Question: I am adapting this guide in codeigniter: <URL>, in order to create a form with dynamic fields, all the functionality is working good, however when I try to echo the data in my controller with:
'''
echo '<pre>'.print_r($this->input->post(),TRUE).'</pre>';
'''
it just print the last group of values that were added in the view.
i.e.

Here is the js function:
'''
var counter = 0;
function init() {
document.getElementById('moreFields').onclick = moreFields;
}
function moreFields() {
counter++;
var newFields = document.getElementById('readroot').cloneNode(true);
newFields.id = '';
newFields.style.display = 'block';
var newField = newFields.childNodes;
for (var i=0;i<newField.length;i++) {
var theName = newField[i].name
if (theName)
newField[i].name = theName + counter;
}
var insertHere = document.getElementById('writeroot');
insertHere.parentNode.insertBefore(newFields,insertHere);
}
'''
Here is the form code:
'''
<?php echo form_open('admin/grabar_ruta'); ?>
<table width="100%">
<tr>
<td width="12%" align="right">Fuente:</td>
<td width="13%" align="left"><select name="fuente">
<?php foreach($fuentes as $row) { echo '<option value="'.$row->id.'">'.$row->serial.'</option>'; } ?> </select></td>
<td width="12%" align="right">Vehiculo:</td>
<td width="13%" align="left"><select name="vehiculo">
<?php foreach($vehiculos as $row) { echo '<option value="'.$row->id.'">'.$row->placa.'</option>'; } ?> </select></td>
<td width="12%" align="right">Conductor:</td>
<td width="13%" align="left"><select name="conductor">
<?php foreach($conductores as $row) { echo '<option value="'.$row->id.'">'.$row->nombre.'</option>'; } ?> </select></td>
<td width="12%" align="right">Fecha:</td>
<td width="13%" align="left"><input type="date" name="name[]"></td>
</tr>
</table>
<div id="readroot" >
<table width="100%">
<tr>
<td width="12%" align="right">Origen:</td>
<td width="13%" align="left"><input type="text" name="origen" size="12"></td>
<td width="12%" align="right">Hora Salida:</td>
<td width="13%" align="left"><input type="time" name="hora_salida"></td>
<td width="12%" align="right">Destino:</td>
<td width="13%" align="left"><input type="text" name="destino" size="12"></td>
<td width="12%" align="right">Hora Llegada:</td>
<td width="13%" align="left"><input type="time" name="hora_llegada"></td>
</tr>
</table>
<input type="button" value="Eliminar"
onclick="this.parentNode.parentNode.removeChild(this.parentNode);" /><br /><br />
</div>
<span id="writeroot"></span>
<input type="button" id="moreFields" value="Anadir ruta" />
<input type="submit" value="Grabar Ruta" />
<?php echo form_close(); ?>
'''
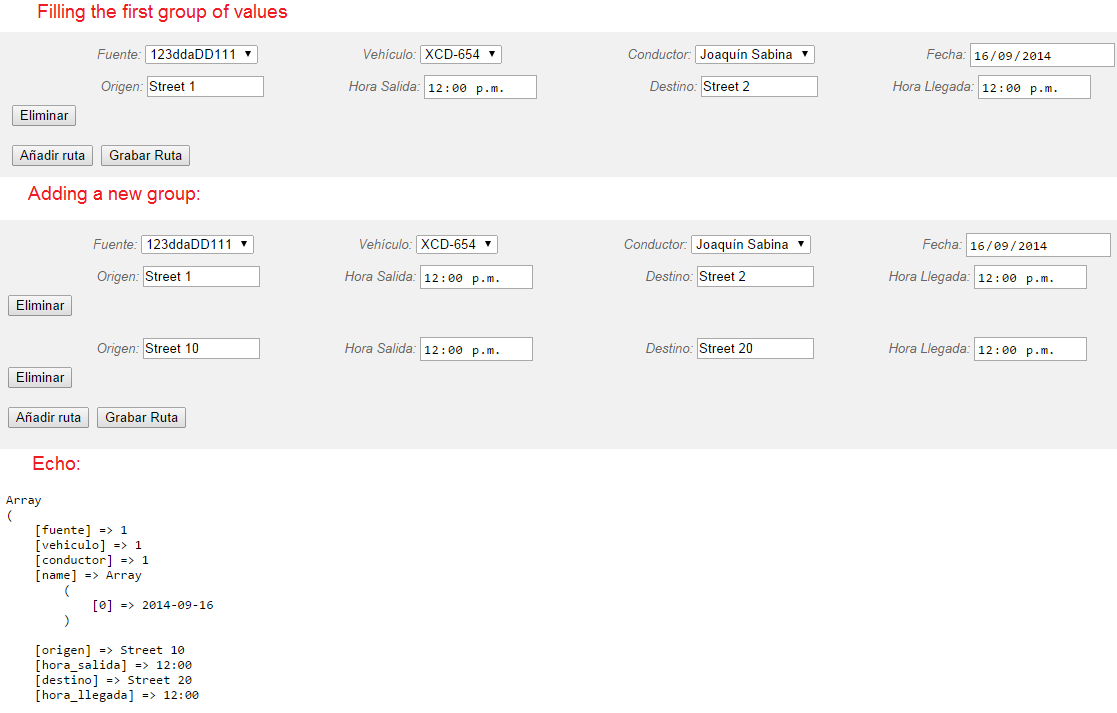
Answer: Oh I can solve my problem I just need to use array names for the dynamic components in the view:
'''
<?php echo form_open('admin/grabar_ruta'); ?>
<table width="100%">
<tr>
<td width="12%" align="right">Fuente:</td>
<td width="13%" align="left"><select name="fuente">
<?php foreach($fuentes as $row) { echo '<option value="'.$row->id.'">'.$row->serial.'</option>'; } ?> </select></td>
<td width="12%" align="right">Vehiculo:</td>
<td width="13%" align="left"><select name="vehiculo">
<?php foreach($vehiculos as $row) { echo '<option value="'.$row->id.'">'.$row->placa.'</option>'; } ?> </select></td>
<td width="12%" align="right">Conductor:</td>
<td width="13%" align="left"><select name="conductor">
<?php foreach($conductores as $row) { echo '<option value="'.$row->id.'">'.$row->nombre.'</option>'; } ?> </select></td>
<td width="12%" align="right">Fecha:</td>
<td width="13%" align="left"><input type="date" name="fecha"></td>
</tr>
</table>
<div id="readroot" >
<table width="100%">
<tr>
<td width="12%" align="right">Origen:</td>
<td width="13%" align="left"><input type="text" name="origen[]" size="12"></td>
<td width="12%" align="right">Hora Salida:</td>
<td width="13%" align="left"><input type="time" name="hora_salida[]"></td>
<td width="12%" align="right">Destino:</td>
<td width="13%" align="left"><input type="text" name="destino[]" size="12"></td>
<td width="12%" align="right">Hora Llegada:</td>
<td width="13%" align="left"><input type="time" name="hora_llegada[]"></td>
</tr>
</table>
<input type="button" value="Eliminar"
onclick="this.parentNode.parentNode.removeChild(this.parentNode);" /><br /><br />
</div>
<span id="writeroot"></span>
<input type="button" id="moreFields" value="Anadir ruta" />
<input type="submit" value="Grabar Ruta" />
<?php echo form_close(); ?>
'''